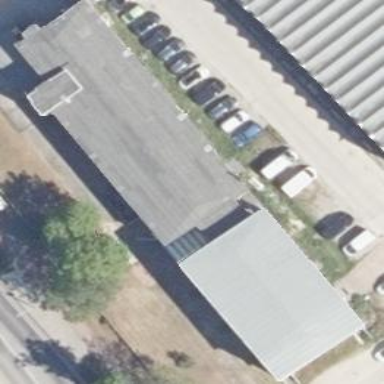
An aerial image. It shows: Commercial building.